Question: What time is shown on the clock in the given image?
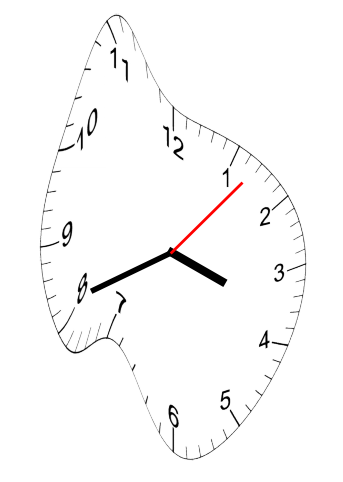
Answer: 03:41:07